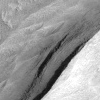
Atmospheric dust classification: not_dusty